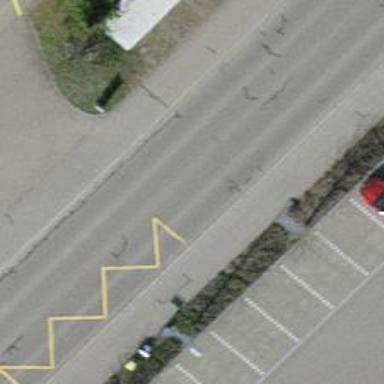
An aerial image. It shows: Platform for public transport on the road.